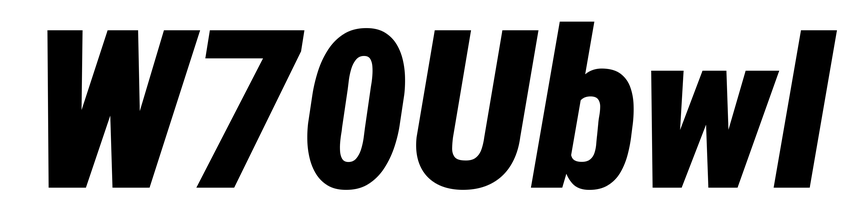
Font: Roboto-Italic_Condensed_Black_Italic